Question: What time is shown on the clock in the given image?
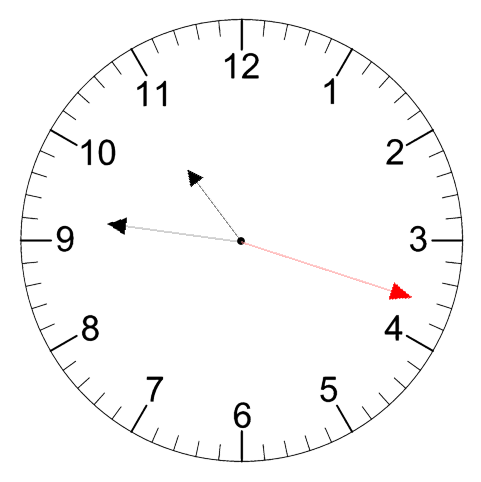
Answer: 10:46:18